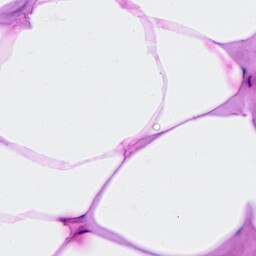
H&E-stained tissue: Breast